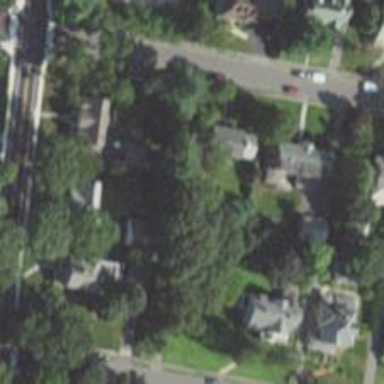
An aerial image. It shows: Park located in historic district.